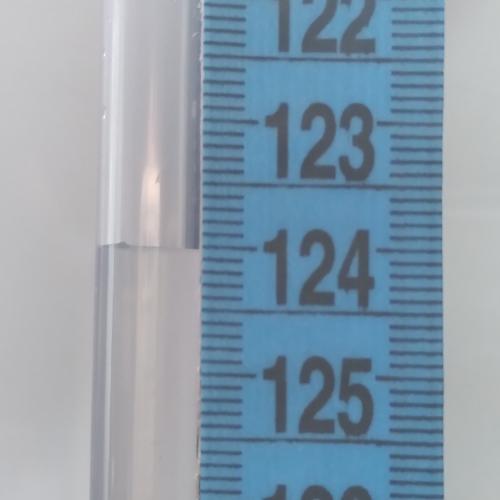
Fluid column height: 124.0 cm